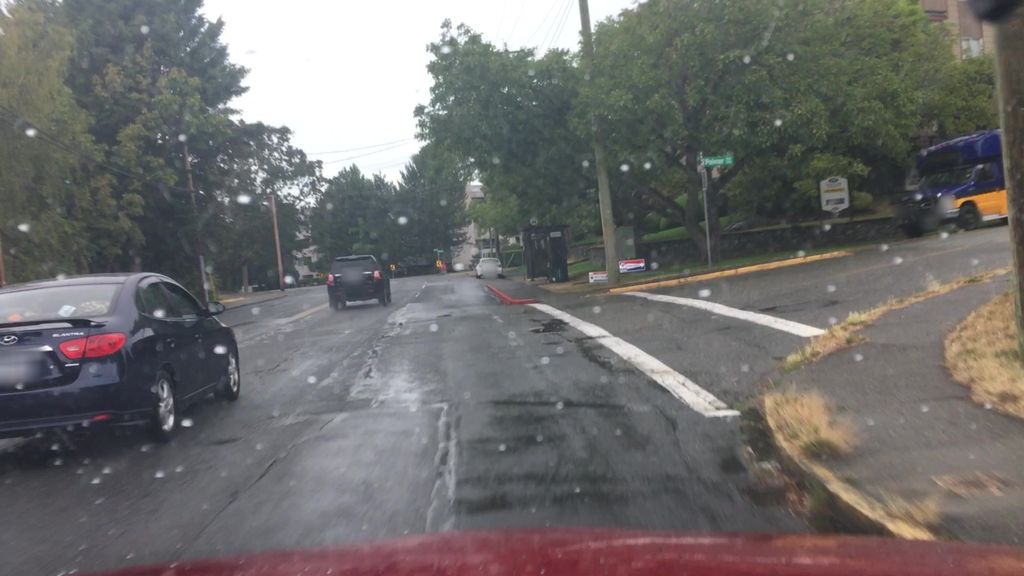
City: victoria